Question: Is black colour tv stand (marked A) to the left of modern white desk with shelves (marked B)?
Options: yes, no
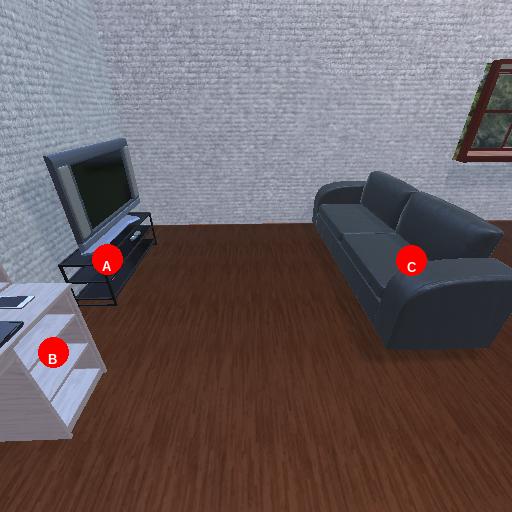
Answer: yes